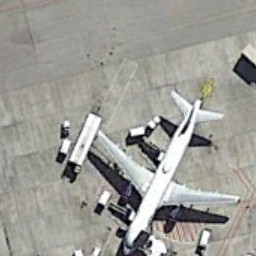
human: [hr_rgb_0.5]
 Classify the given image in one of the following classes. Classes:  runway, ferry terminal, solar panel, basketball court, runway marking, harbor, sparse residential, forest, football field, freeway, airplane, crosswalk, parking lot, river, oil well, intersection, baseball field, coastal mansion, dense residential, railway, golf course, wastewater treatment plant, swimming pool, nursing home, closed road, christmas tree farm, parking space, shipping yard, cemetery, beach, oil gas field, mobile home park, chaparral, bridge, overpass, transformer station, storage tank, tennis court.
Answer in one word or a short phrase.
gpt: airplane